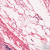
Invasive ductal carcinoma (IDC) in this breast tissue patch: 0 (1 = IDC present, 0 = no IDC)